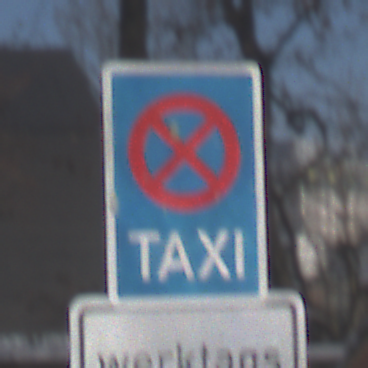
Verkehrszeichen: Taxenstand
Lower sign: ZeitangabenMitBeschraenkungAufWochentage1
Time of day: MorningAfternoon
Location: Outdoor (Special)
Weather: Clear
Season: Winter
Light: Natural